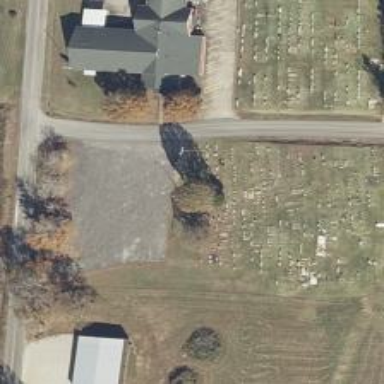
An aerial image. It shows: Graveyard.